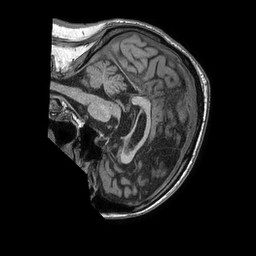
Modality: T1w
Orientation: sagittal
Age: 76
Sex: male
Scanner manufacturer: philips
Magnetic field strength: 1.5 T
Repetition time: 0.007587 s
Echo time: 0.003459 s